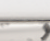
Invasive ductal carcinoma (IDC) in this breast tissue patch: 0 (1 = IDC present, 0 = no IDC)